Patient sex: F
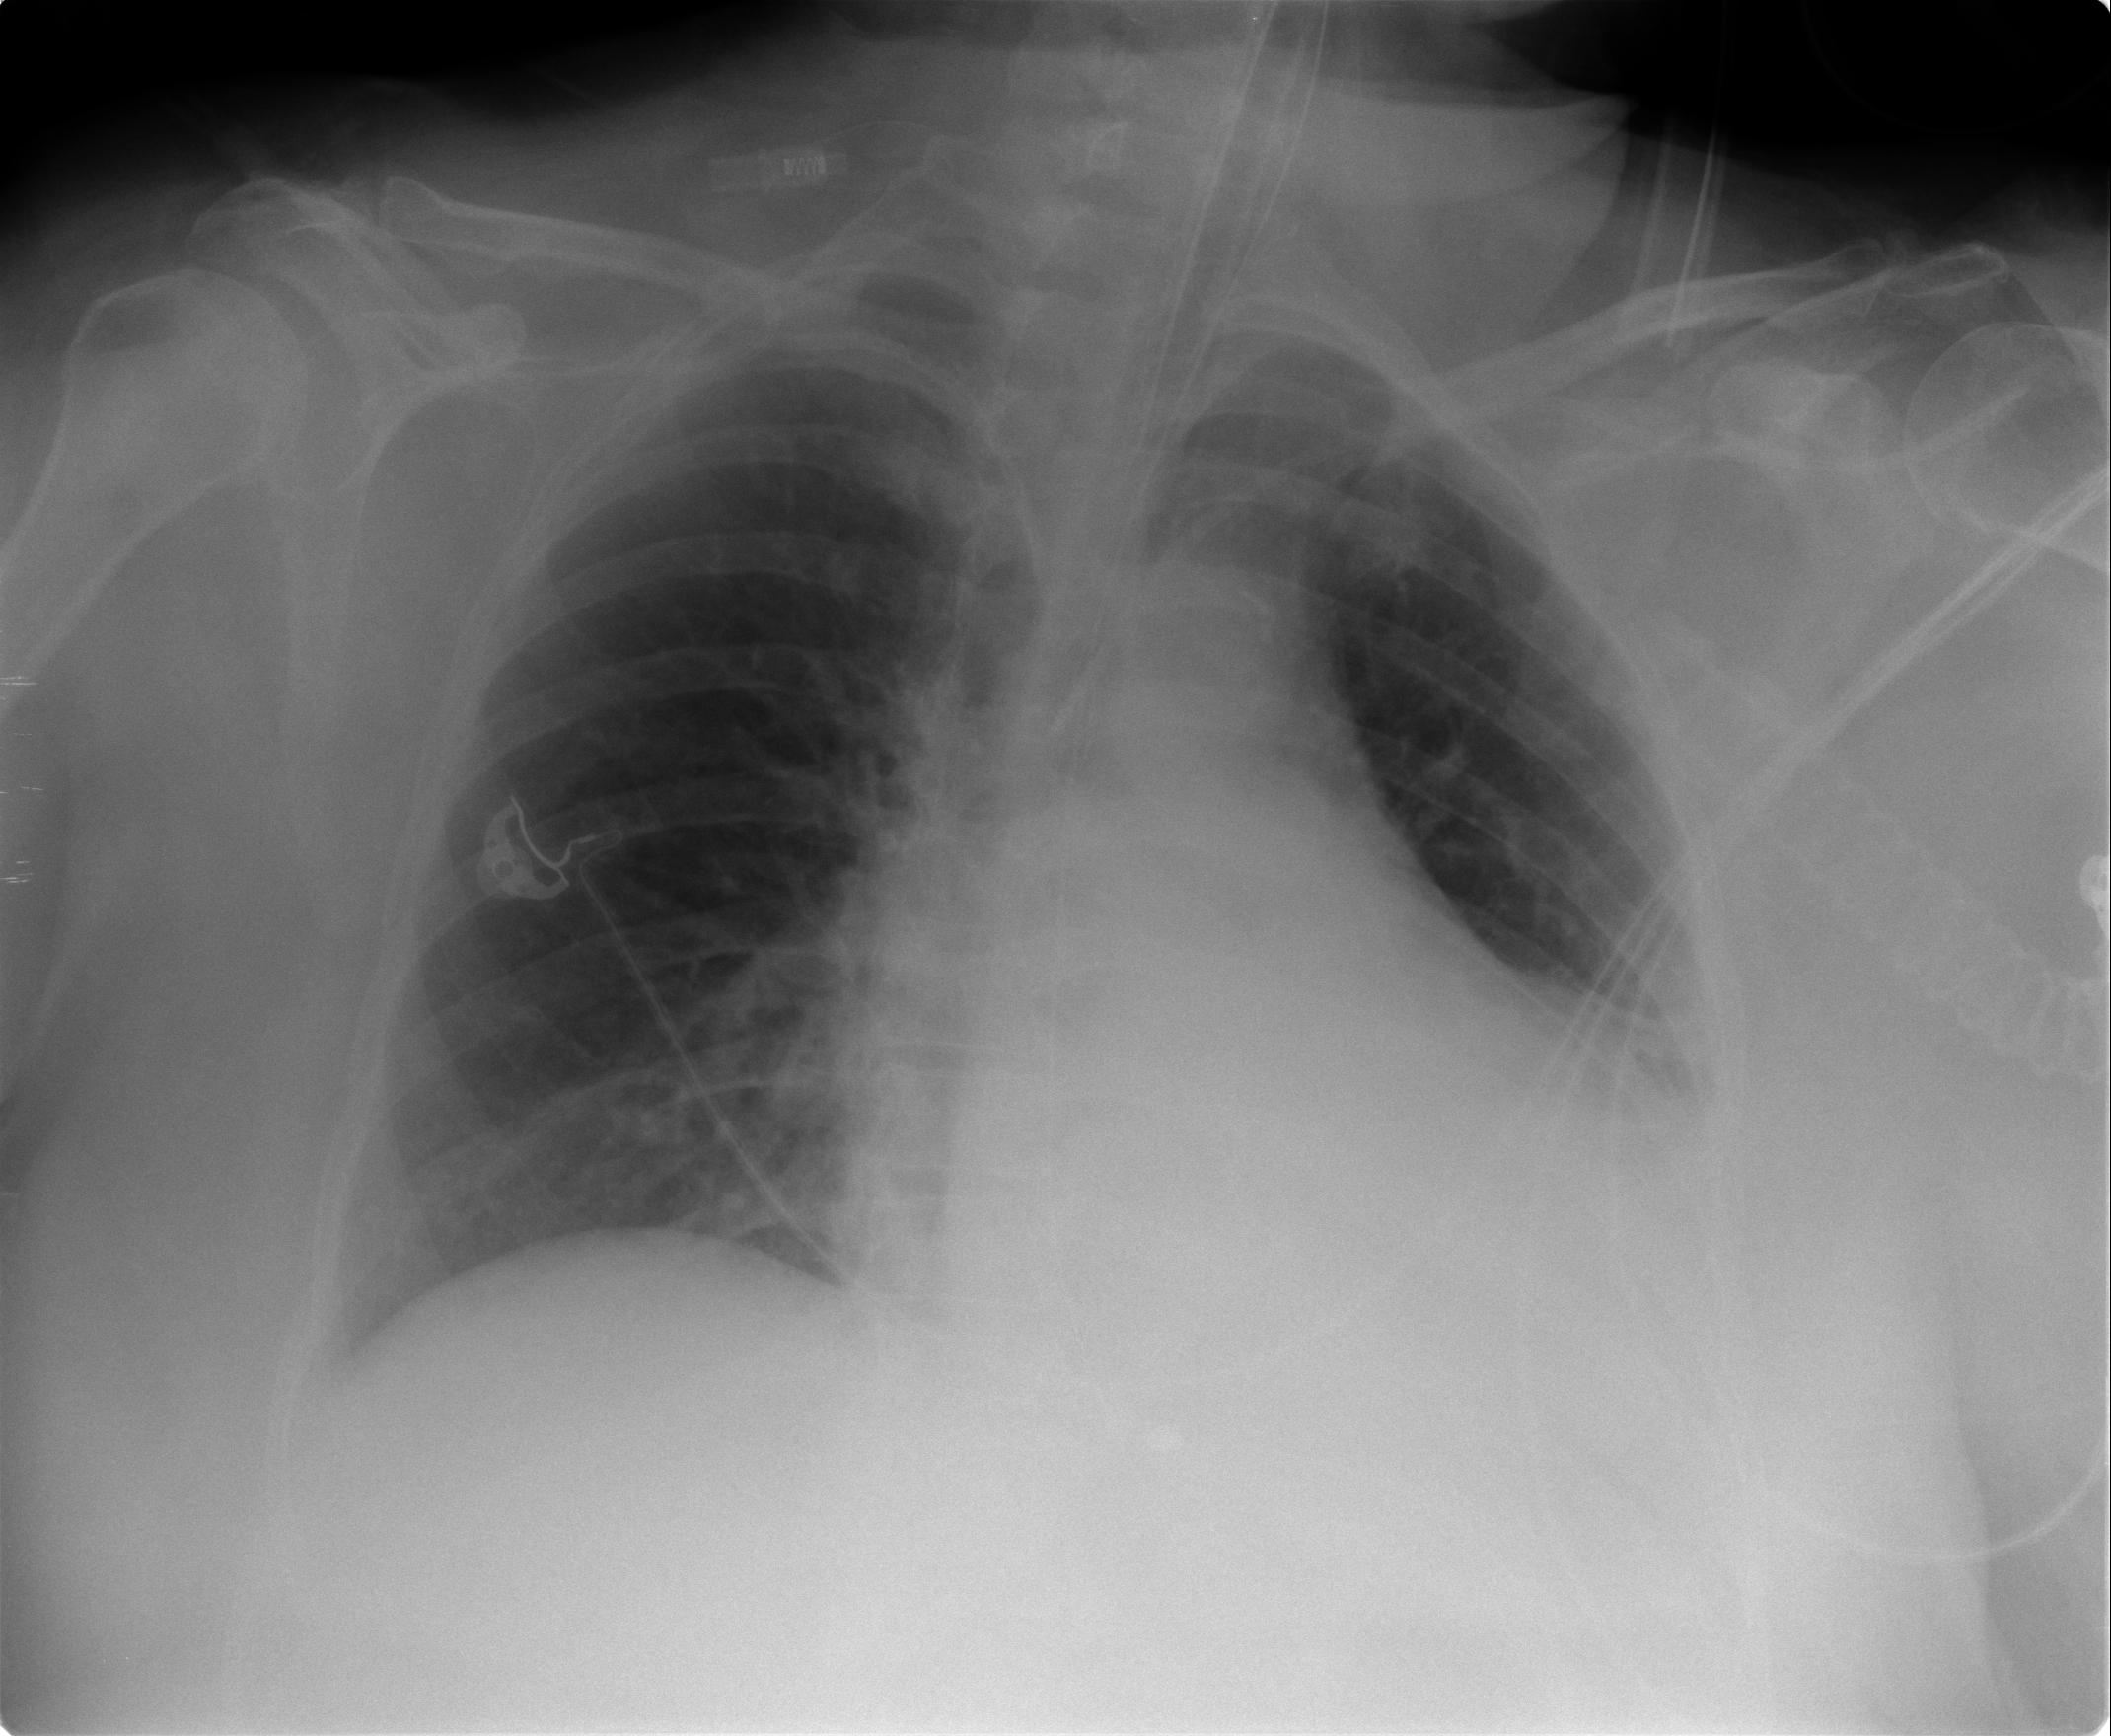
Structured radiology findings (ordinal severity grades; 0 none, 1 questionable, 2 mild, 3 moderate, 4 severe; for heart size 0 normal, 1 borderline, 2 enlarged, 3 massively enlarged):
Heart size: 2
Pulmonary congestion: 2
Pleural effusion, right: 2
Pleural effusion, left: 3
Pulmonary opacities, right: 0
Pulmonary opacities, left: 0
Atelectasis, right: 2
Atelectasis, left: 2